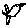
Label: bird